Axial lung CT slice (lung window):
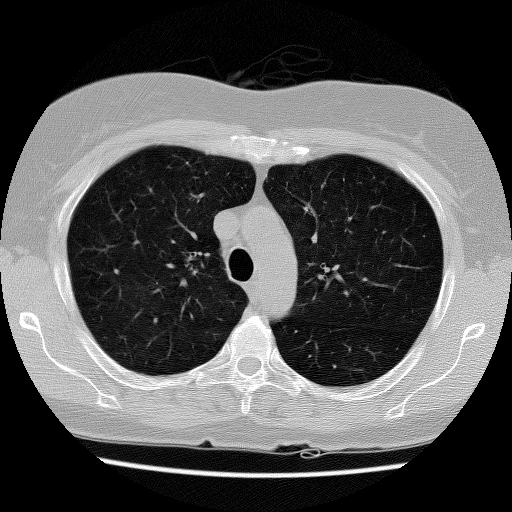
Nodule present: no